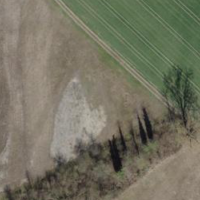
EUNIS habitat code: 25
Species observed at this site:
Epipactis palustris